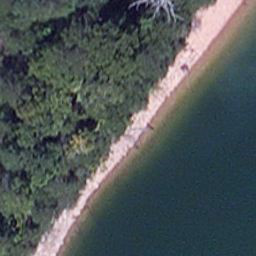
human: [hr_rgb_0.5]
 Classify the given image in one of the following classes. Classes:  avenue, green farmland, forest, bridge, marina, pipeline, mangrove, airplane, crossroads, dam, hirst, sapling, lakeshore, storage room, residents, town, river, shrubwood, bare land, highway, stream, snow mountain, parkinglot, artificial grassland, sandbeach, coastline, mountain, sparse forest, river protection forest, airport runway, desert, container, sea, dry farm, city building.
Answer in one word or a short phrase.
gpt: lakeshore